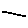
Label: line